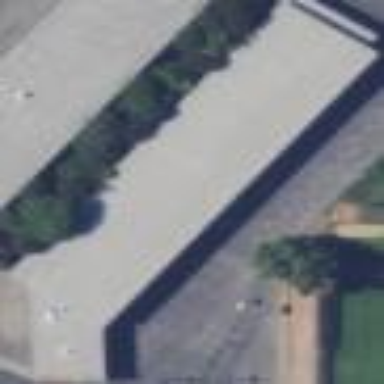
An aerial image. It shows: School building.